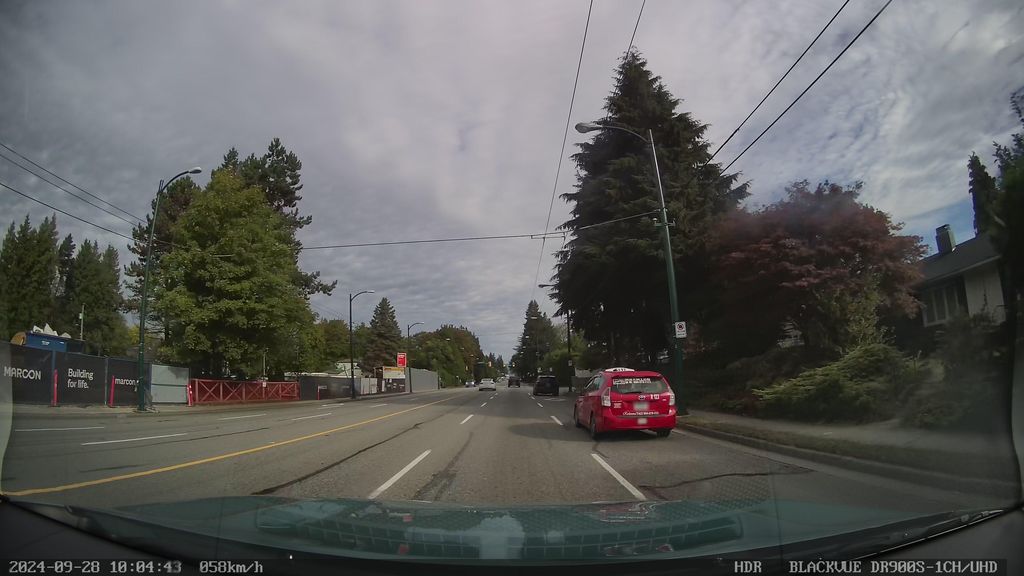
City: vancouver